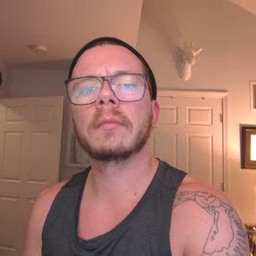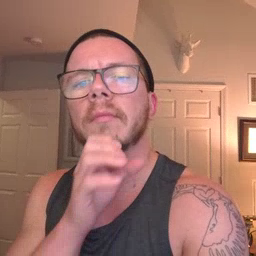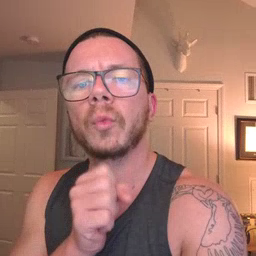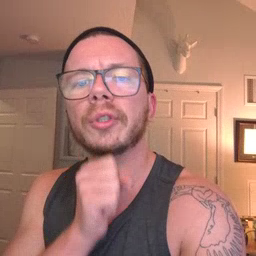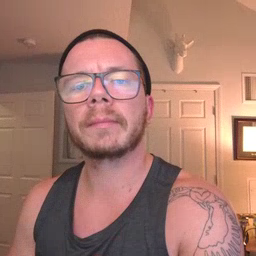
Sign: orange